Question: I have a small block of code that is reading Line2D values from an array called lineList (in a different class) and storing them in the new array called list. from here I have been trying to convert all of the line values into Polygon points (a point for each x, y coordinate of a line end).
so far I have it working but its not working for the very first point of the first line in the array (that's what I suspect it is) that is added and I am having trouble finding a solution to this as I have tried including this in the first if statement.
I will greatly appreciate any help that anyone is able to provide for me on this.
Below is the code I am using for adding the points from the Line2D values:
'''
Polygon p = new Polygon();
ArrayList<Line2D> list = new ArrayList<Line2D>();
Color pixel;
boolean firstTime = true;
list = segmentation.getLineList();
//loop through lineList and add all x and y coordinates to relative x and y arrays
for(int i = 0; i < list.size(); i++) {
if(firstTime == true){
Line2D line = list.get(i);
Point2D startPoint = line.getP1();
Point2D endPoint = line.getP2();
int startX = (int) startPoint.getX();
int startY = (int) startPoint.getY();
int endX = (int) endPoint.getX();
int endY = (int) endPoint.getY();
p.addPoint(p.xpoints[i] = startX, p.ypoints[i] = startY);
p.addPoint(p.xpoints[i] = endX, p.ypoints[i] = endY);
startPoint = null;
endPoint = null;
line = null;
firstTime = false;
}
else {
Line2D line = list.get(i);
Point2D endPoint = line.getP2();
int endX = (int) endPoint.getX();
int endY = (int) endPoint.getY();
p.addPoint(p.xpoints[i] = endX, p.ypoints[i] = endY);
endPoint = null;
line = null;
}
}
'''
Below is an example of the first point (lower most point) not being included in the polygon points.

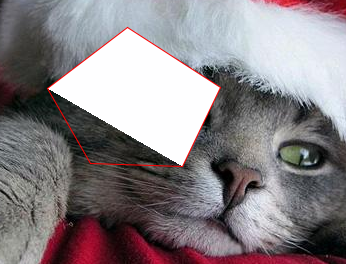
Answer: Seems like a lot of duplicated code to me. Before we try any more debugging, let's refactor the code and make it simpler to understand and debug.
The first bit of code we can pull out is the code to add a point to the Polygon. Here's the new method.
'''
protected void addPoint(Polygon p, Point2D point) {
int x = (int) point.getX();
int y = (int) point.getY();
p.addPoint(x, y);
}
'''
Now, I didn't get to this in one refactoring. I first pulled out the end point code, because it was identical. After reflecting on the code some more, I generalized it so I could use it for the start point code.
When I first saw this line of code
'''
p.addPoint(p.xpoints[i] = startX, p.ypoints[i] = startY);
'''
I thought, WTF? I'd never seen anyone set values in a method call. In a where clause, sure.
After about 5 minutes of thought, I realized that the Polygon class internal values were being set . While this might be useful with some other method call, it's not necessary here. The method call can be simplified to
'''
p.addPoint(x, y);
'''
Java developers, if you need yet another reason for making your class variables non-public, this is a real good one. Keeps people from setting your class variables after you've set them in your setter method.
We can get rid of the first time switch, and a lot of code, if we use a little known algorithm called the priming read.
Most for loops have the input statement as the first statement in the loop. The 'for (String s : stringList)' construction of a loop hides the fact that the input statement is the first statement in the loop.
But sometimes, you have a method where you need a priming read. This method is one of those times.
In pseudo code, a priming read works like this.
'''
Read input
for loop
process input
read input
end loop
process last input
'''
By using a priming read, I was able to greatly simplify the createPolygon method.
Any Cobol programmer reading this thought, "Yep, the priming read."
Java programmers, keep this priming read idea in your mind. You won't use it that often, but as you see, it greatly reduces the amount of code you need in certain cases.
'''
public Polygon createPolygon(Segmentation segmentation) {
Polygon p = new Polygon();
List<Line2D> list = segmentation.getLineList();
if (list.size() < 2) return p;
Line2D line = list.get(0);
addPoint(p, line.getP1());
// loop through lineList and add all x and y coordinates to relative x
// and y arrays
for (int i = 1; i < list.size(); i++) {
addPoint(p, line.getP2());
line = list.get(i);
}
addPoint(p, line.getP2());
return p;
}
protected void addPoint(Polygon p, Point2D point) {
int x = (int) point.getX();
int y = (int) point.getY();
p.addPoint(x, y);
}
'''
I did two additional things to the code.
1. I added a test for less than 2 lines. Basically, it takes at least 2 lines to create a triangle (polygon). There was no point executing the method for 1 line or zero lines.
2. I changed the ArrayList reference to List. In Java, it's better to use an interface over a concrete class. Since the only List method we're using in the code is the get method, we can use the interface. The advantage to using the interface is that the createPolygon method doesn't care whether or not the getLineList method returns an ArrayList, a LinkedList, or a custom class that implements List. This makes future modifications easier.